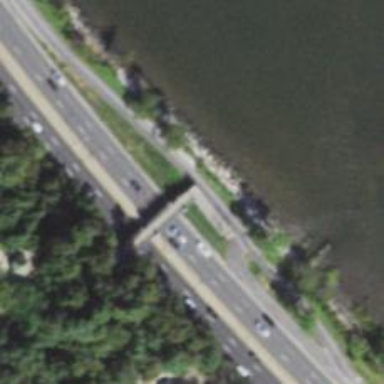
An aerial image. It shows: Footway on bridge.